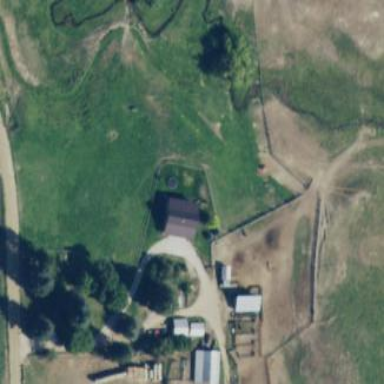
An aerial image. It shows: Farmyard area.